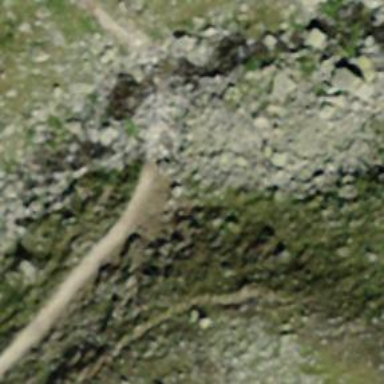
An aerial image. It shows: Ground path with excellent trail visibility.